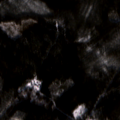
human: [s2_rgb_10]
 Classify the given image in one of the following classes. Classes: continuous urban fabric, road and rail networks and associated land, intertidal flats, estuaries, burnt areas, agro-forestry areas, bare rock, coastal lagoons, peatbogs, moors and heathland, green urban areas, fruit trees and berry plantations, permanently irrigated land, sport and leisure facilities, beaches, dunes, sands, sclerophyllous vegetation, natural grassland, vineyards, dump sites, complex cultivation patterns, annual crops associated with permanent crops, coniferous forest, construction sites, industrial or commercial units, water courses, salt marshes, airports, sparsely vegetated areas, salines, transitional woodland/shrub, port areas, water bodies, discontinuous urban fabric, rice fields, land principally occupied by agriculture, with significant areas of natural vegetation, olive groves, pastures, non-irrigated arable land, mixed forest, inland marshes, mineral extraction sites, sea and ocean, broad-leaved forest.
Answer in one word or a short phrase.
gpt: coniferous forest, mixed forest